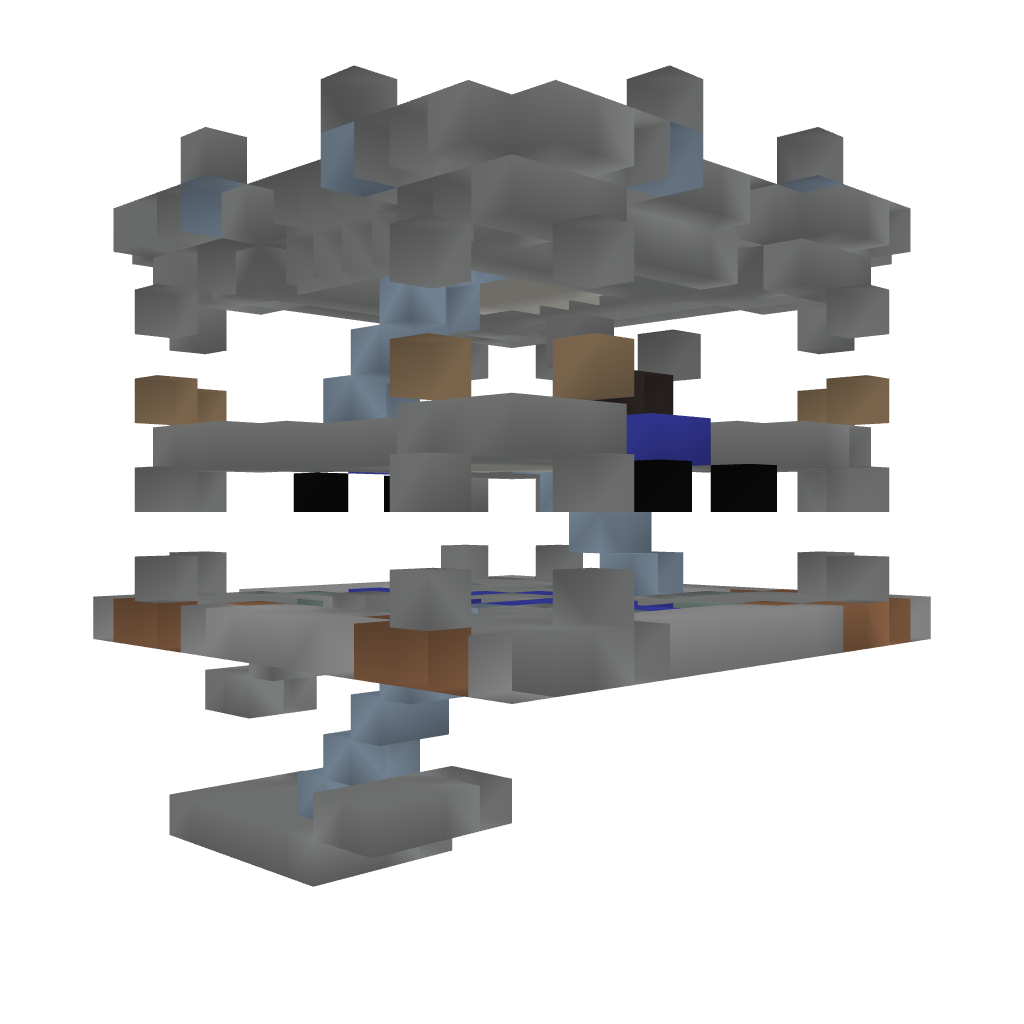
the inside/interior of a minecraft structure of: PvP Tower [Blue]